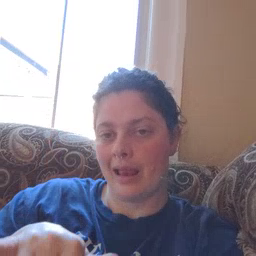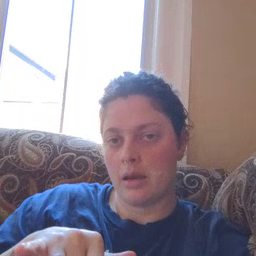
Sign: that